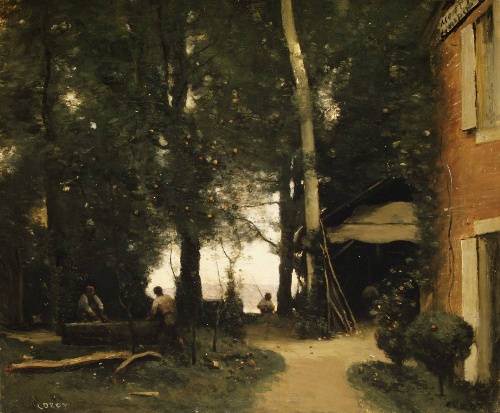
Title: The Banks of the Seine at Conflans
Artist: Camille Corot
Artist bio: French, Paris 1796–1875 Paris
Date: ca. 1865–70
Object type: Painting
Classification: Paintings
Medium: Oil on canvas
Dimensions: 18 1/4 x 21 7/8 in. (46.4 x 55.6 cm)
Department: European Paintings
Credit line: Bequest of Eloise Lawrence Breese Norrie, 1921
Accession year: 1921
Repository: Metropolitan Museum of Art, New York, NY
Tags: Men|Rivers|Forests